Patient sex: F
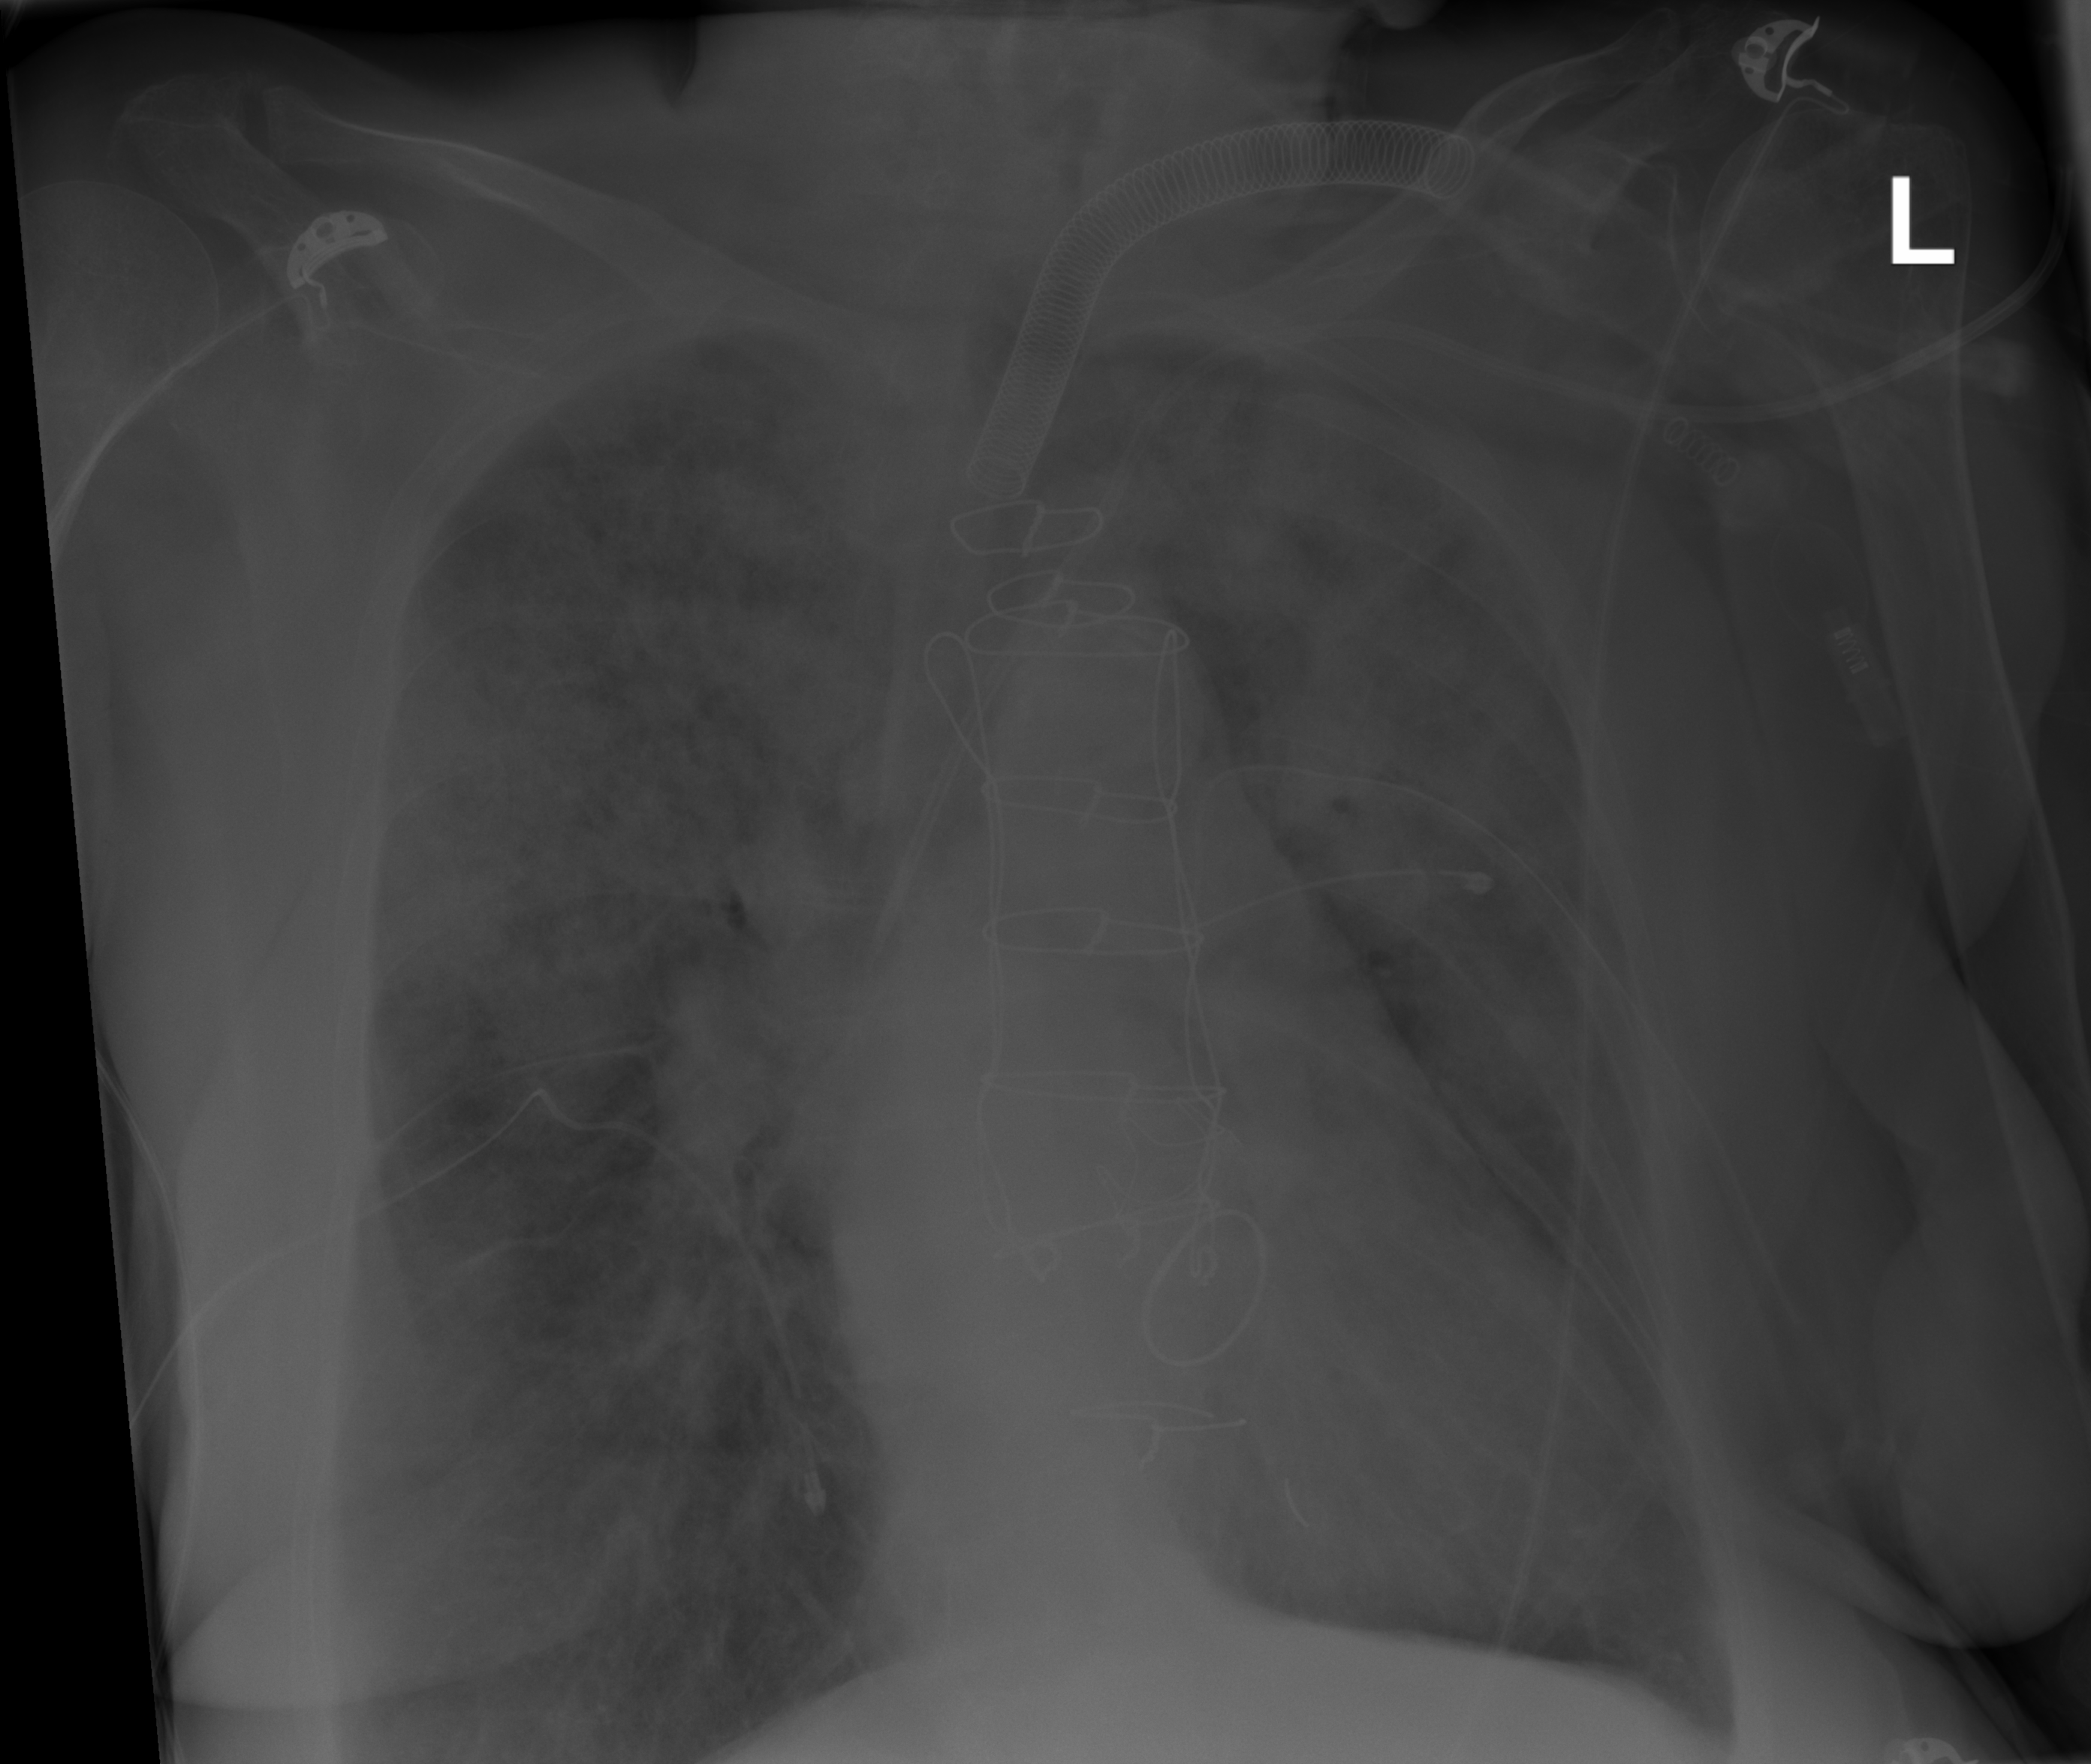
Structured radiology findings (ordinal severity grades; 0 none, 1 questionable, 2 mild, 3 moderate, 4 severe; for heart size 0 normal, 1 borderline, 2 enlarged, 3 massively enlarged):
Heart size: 1
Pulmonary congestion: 0
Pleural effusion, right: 0
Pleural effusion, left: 0
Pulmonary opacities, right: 4
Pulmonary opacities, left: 4
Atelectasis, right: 4
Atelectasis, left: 4